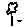
Label: flower